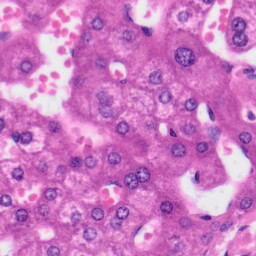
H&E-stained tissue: Liver